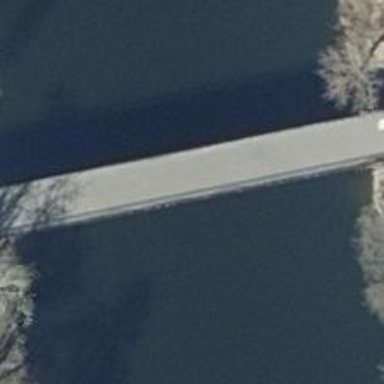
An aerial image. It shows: There is bridge in the image.